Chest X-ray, PA view. Patient: 41 years old, sex F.
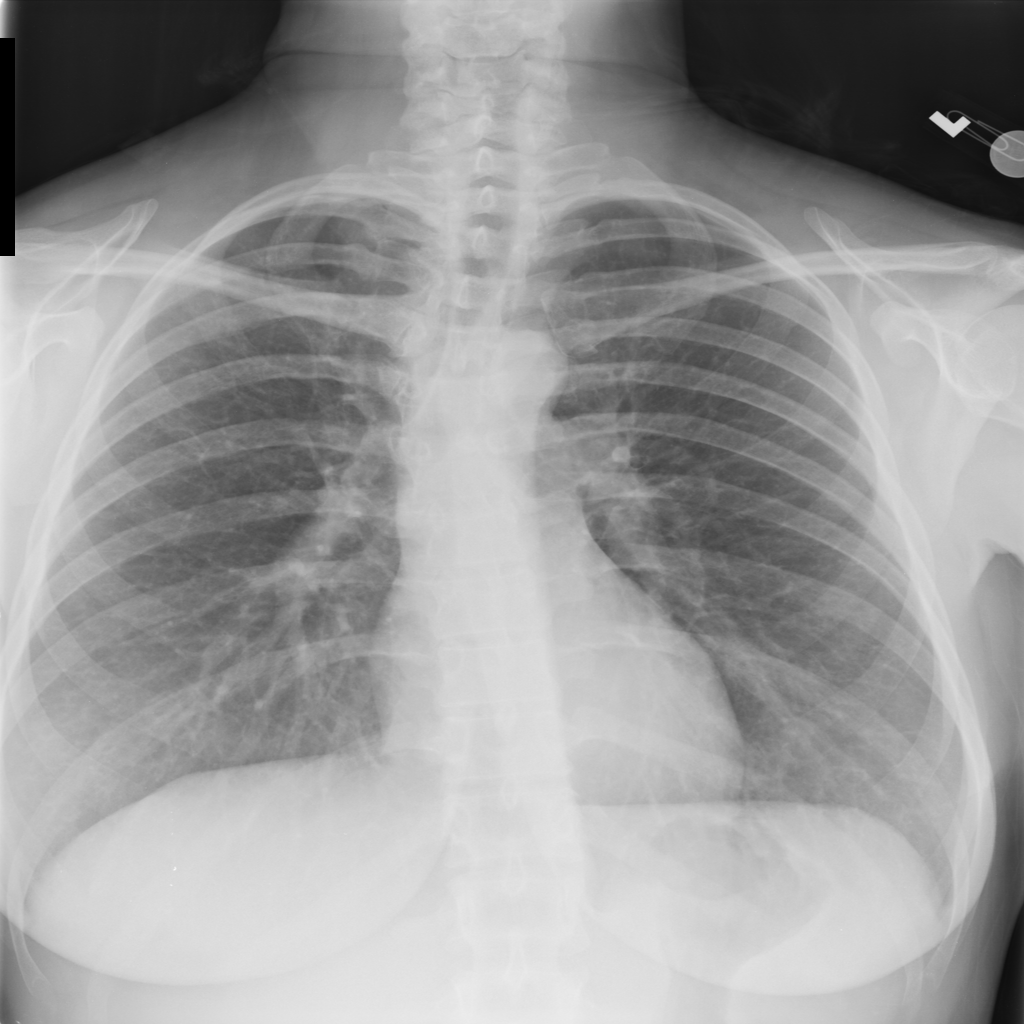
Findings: No Finding